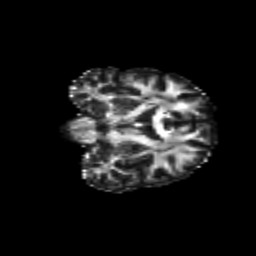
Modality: FA
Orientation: coronal
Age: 27
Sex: female
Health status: healthy
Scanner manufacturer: siemens
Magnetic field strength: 3 T
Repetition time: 8.6 s
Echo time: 0.095 s